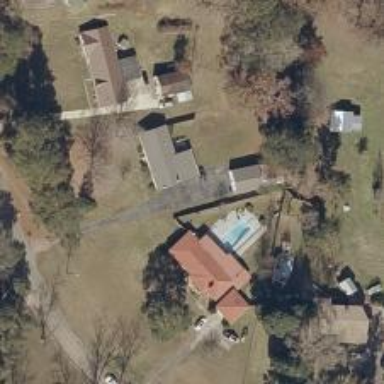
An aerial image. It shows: Driveway.